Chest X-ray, AP view. Patient: 13 years old, sex M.
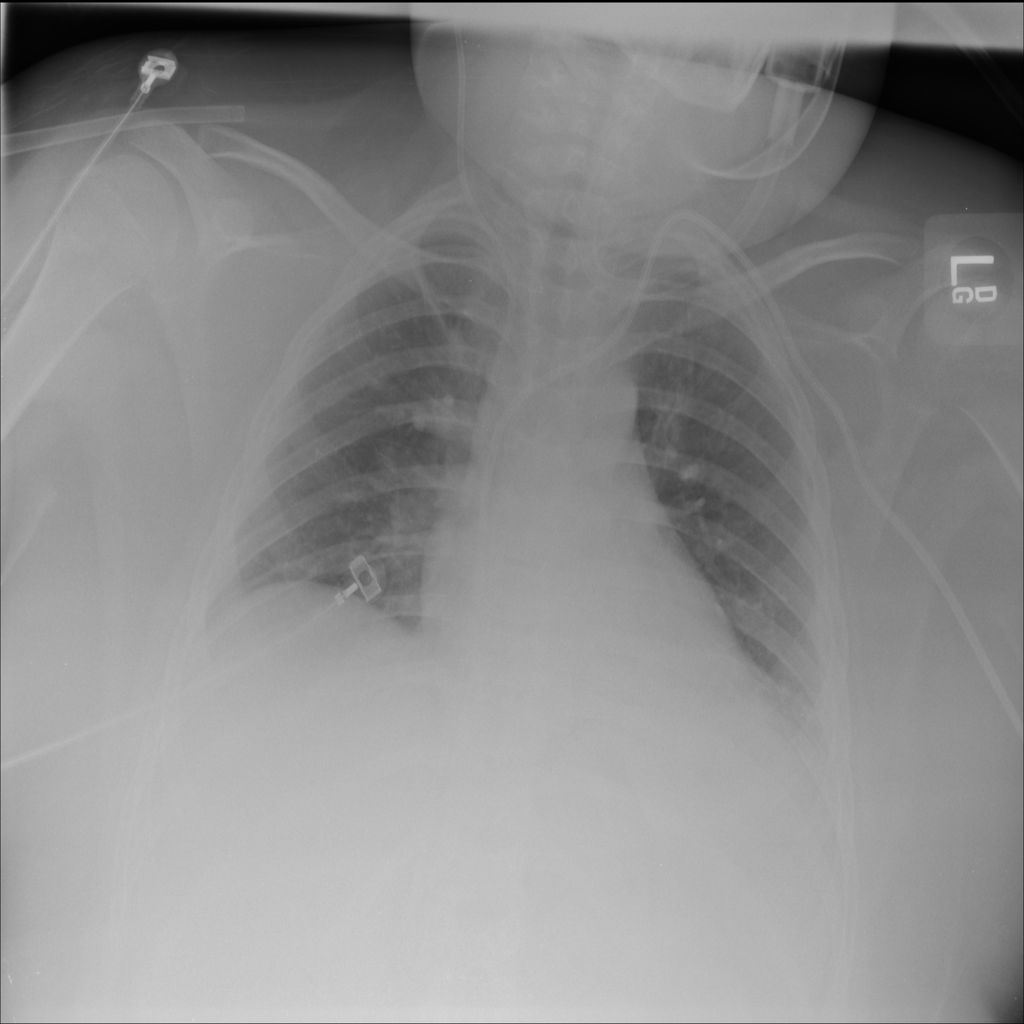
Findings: No Finding